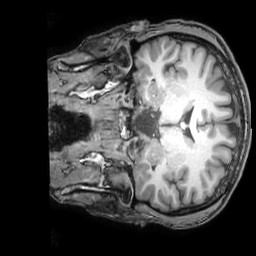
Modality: T1w
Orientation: coronal
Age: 36
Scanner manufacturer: philips
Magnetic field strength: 3 T
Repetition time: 0.007 s
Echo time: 0.003501 s